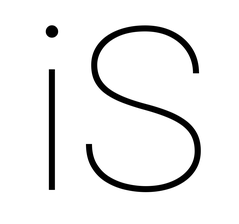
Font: Roboto_Thin